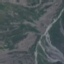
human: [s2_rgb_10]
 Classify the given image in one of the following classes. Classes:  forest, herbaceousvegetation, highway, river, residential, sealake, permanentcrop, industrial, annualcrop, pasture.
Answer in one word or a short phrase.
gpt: HerbaceousVegetation